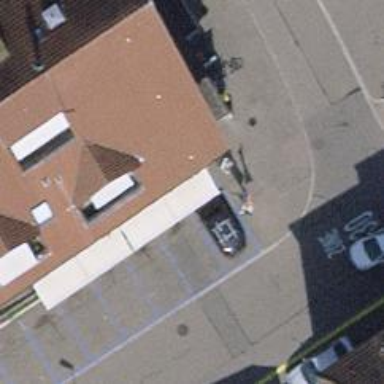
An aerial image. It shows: Bicycle parking area with wall loops.